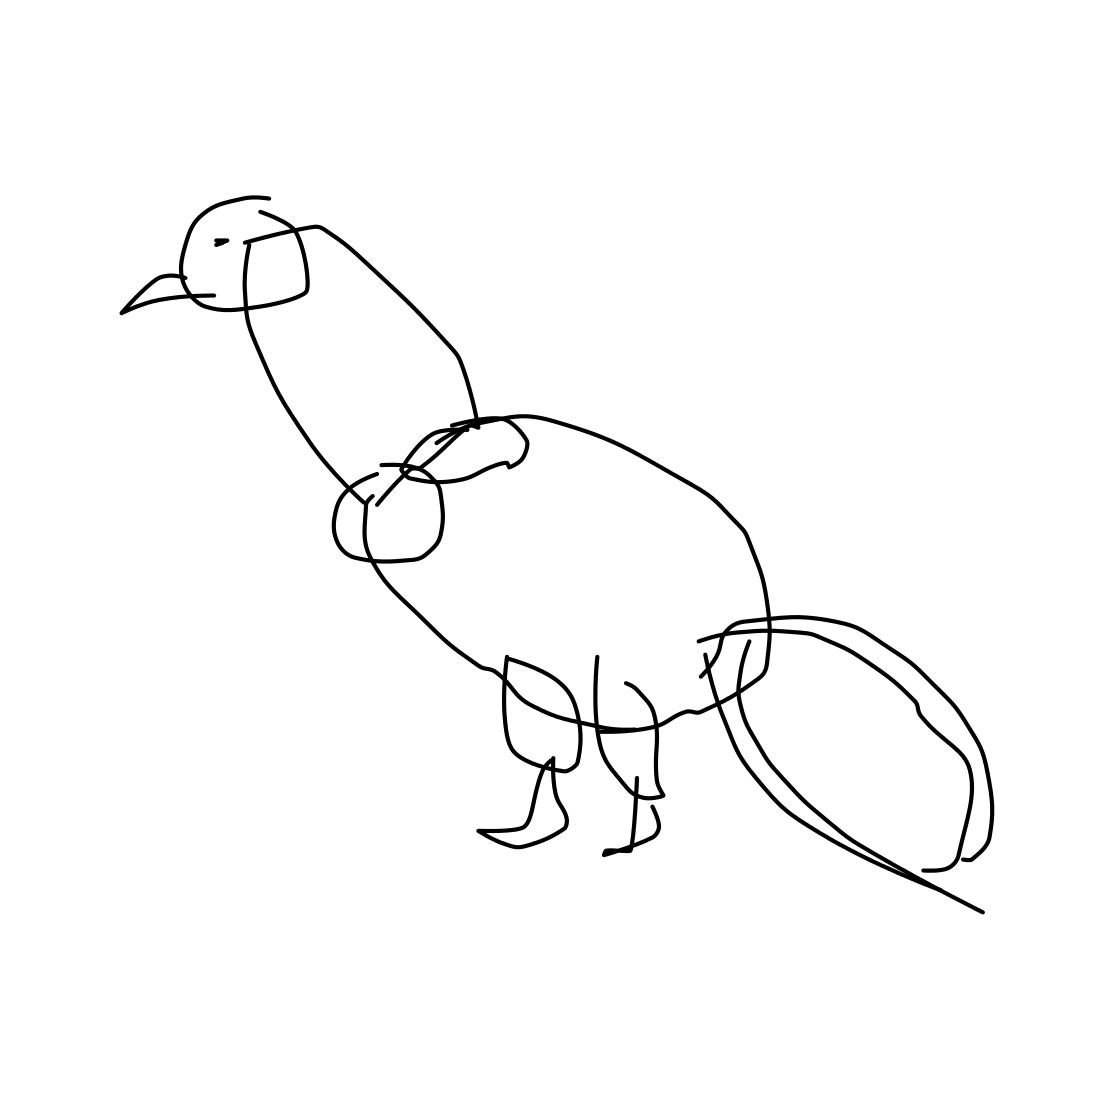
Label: pigeon